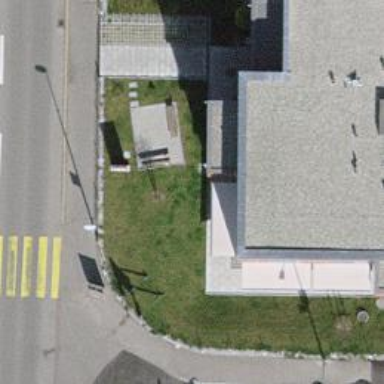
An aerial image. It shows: Bench for seating.